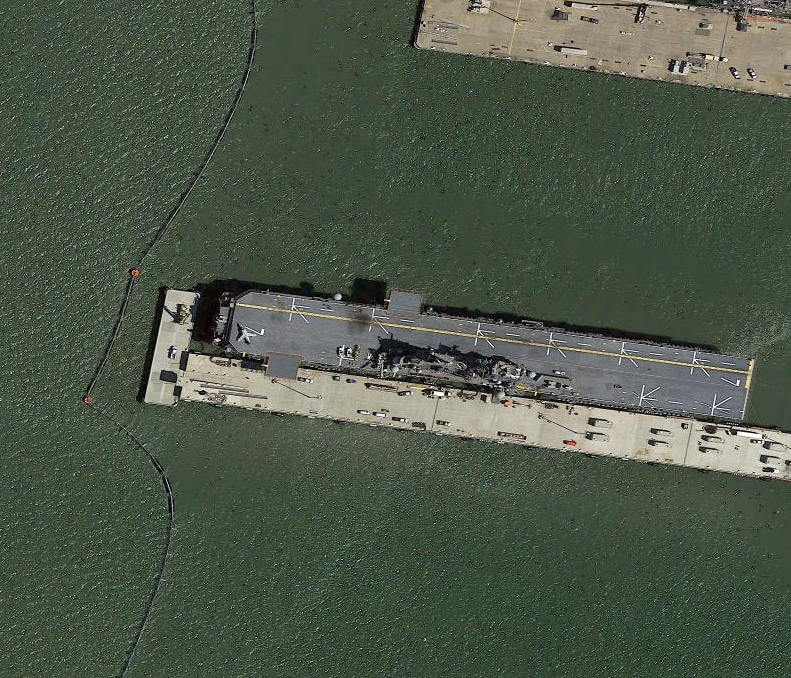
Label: assault